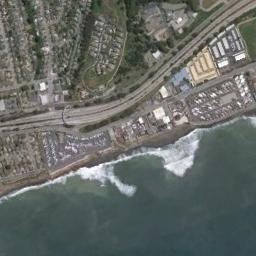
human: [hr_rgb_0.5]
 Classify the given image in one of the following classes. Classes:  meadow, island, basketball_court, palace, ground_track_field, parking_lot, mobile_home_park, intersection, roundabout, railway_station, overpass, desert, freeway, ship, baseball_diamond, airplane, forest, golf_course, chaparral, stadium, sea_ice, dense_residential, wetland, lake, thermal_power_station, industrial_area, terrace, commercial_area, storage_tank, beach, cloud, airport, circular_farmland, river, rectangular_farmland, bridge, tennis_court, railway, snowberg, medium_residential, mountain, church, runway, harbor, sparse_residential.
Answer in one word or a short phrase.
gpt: beach